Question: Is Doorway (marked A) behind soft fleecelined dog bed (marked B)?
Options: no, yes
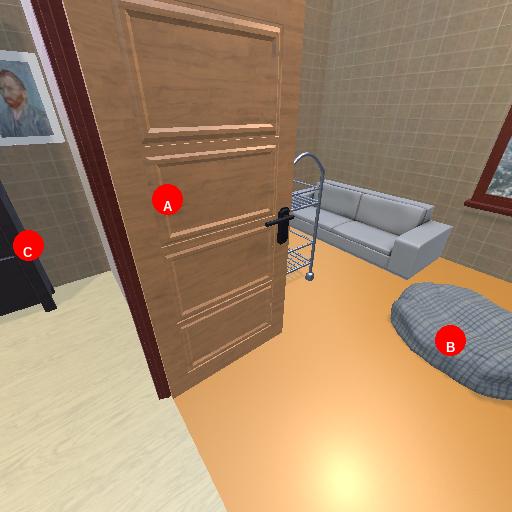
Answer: no